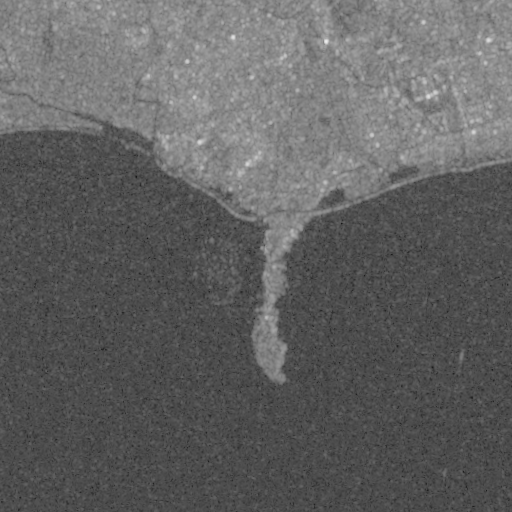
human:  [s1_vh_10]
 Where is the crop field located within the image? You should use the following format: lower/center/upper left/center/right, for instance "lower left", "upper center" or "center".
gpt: The crop field is located in the center of the image.
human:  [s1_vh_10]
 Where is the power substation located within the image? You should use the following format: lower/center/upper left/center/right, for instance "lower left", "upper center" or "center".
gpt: The power substation is located in the upper right of the image.
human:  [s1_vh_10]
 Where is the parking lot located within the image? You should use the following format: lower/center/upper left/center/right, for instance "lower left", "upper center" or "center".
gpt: There is no parking lot in the image.

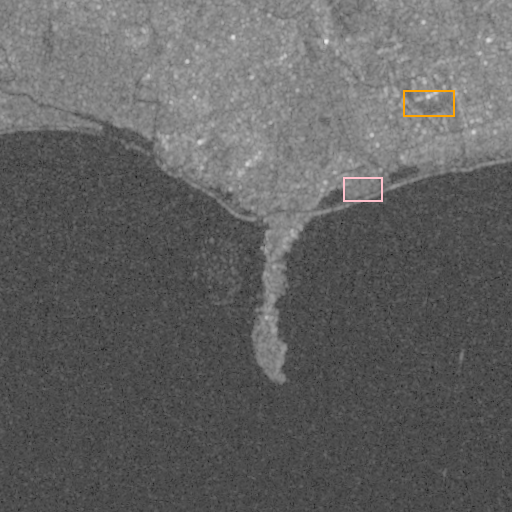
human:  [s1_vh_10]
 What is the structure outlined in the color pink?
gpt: The structure outlined in pink is a park.
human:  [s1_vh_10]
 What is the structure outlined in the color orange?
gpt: The structure outlined in orange is a parking lot.
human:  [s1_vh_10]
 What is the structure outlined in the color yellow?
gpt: There is no yellow outline.